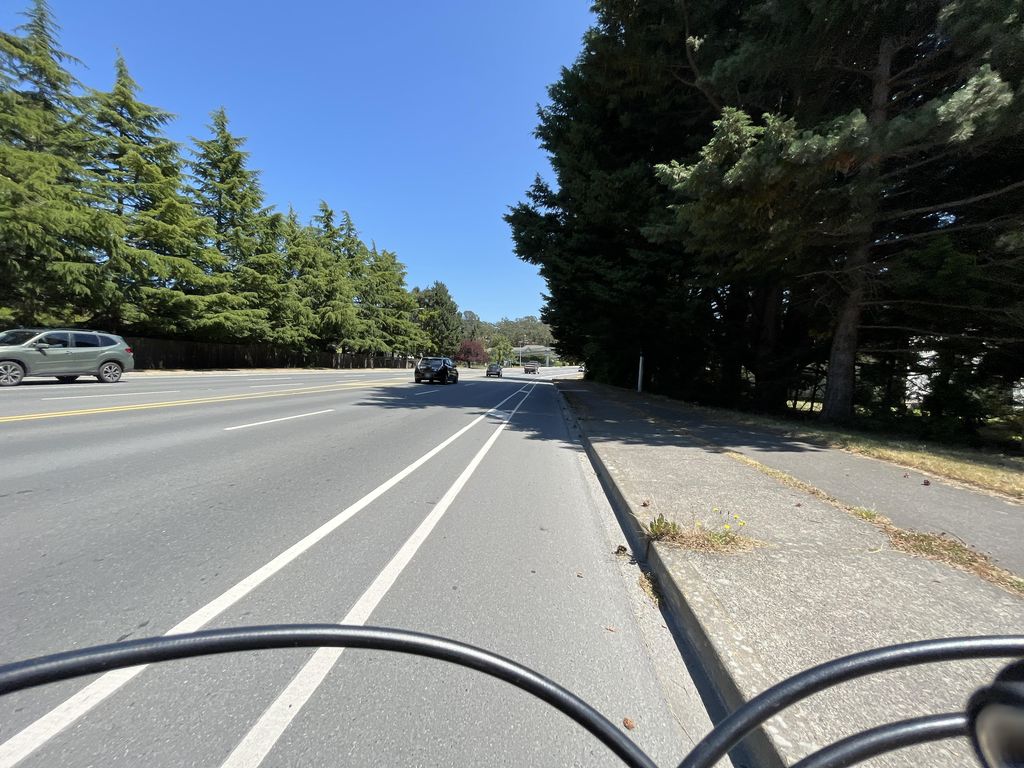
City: victoria